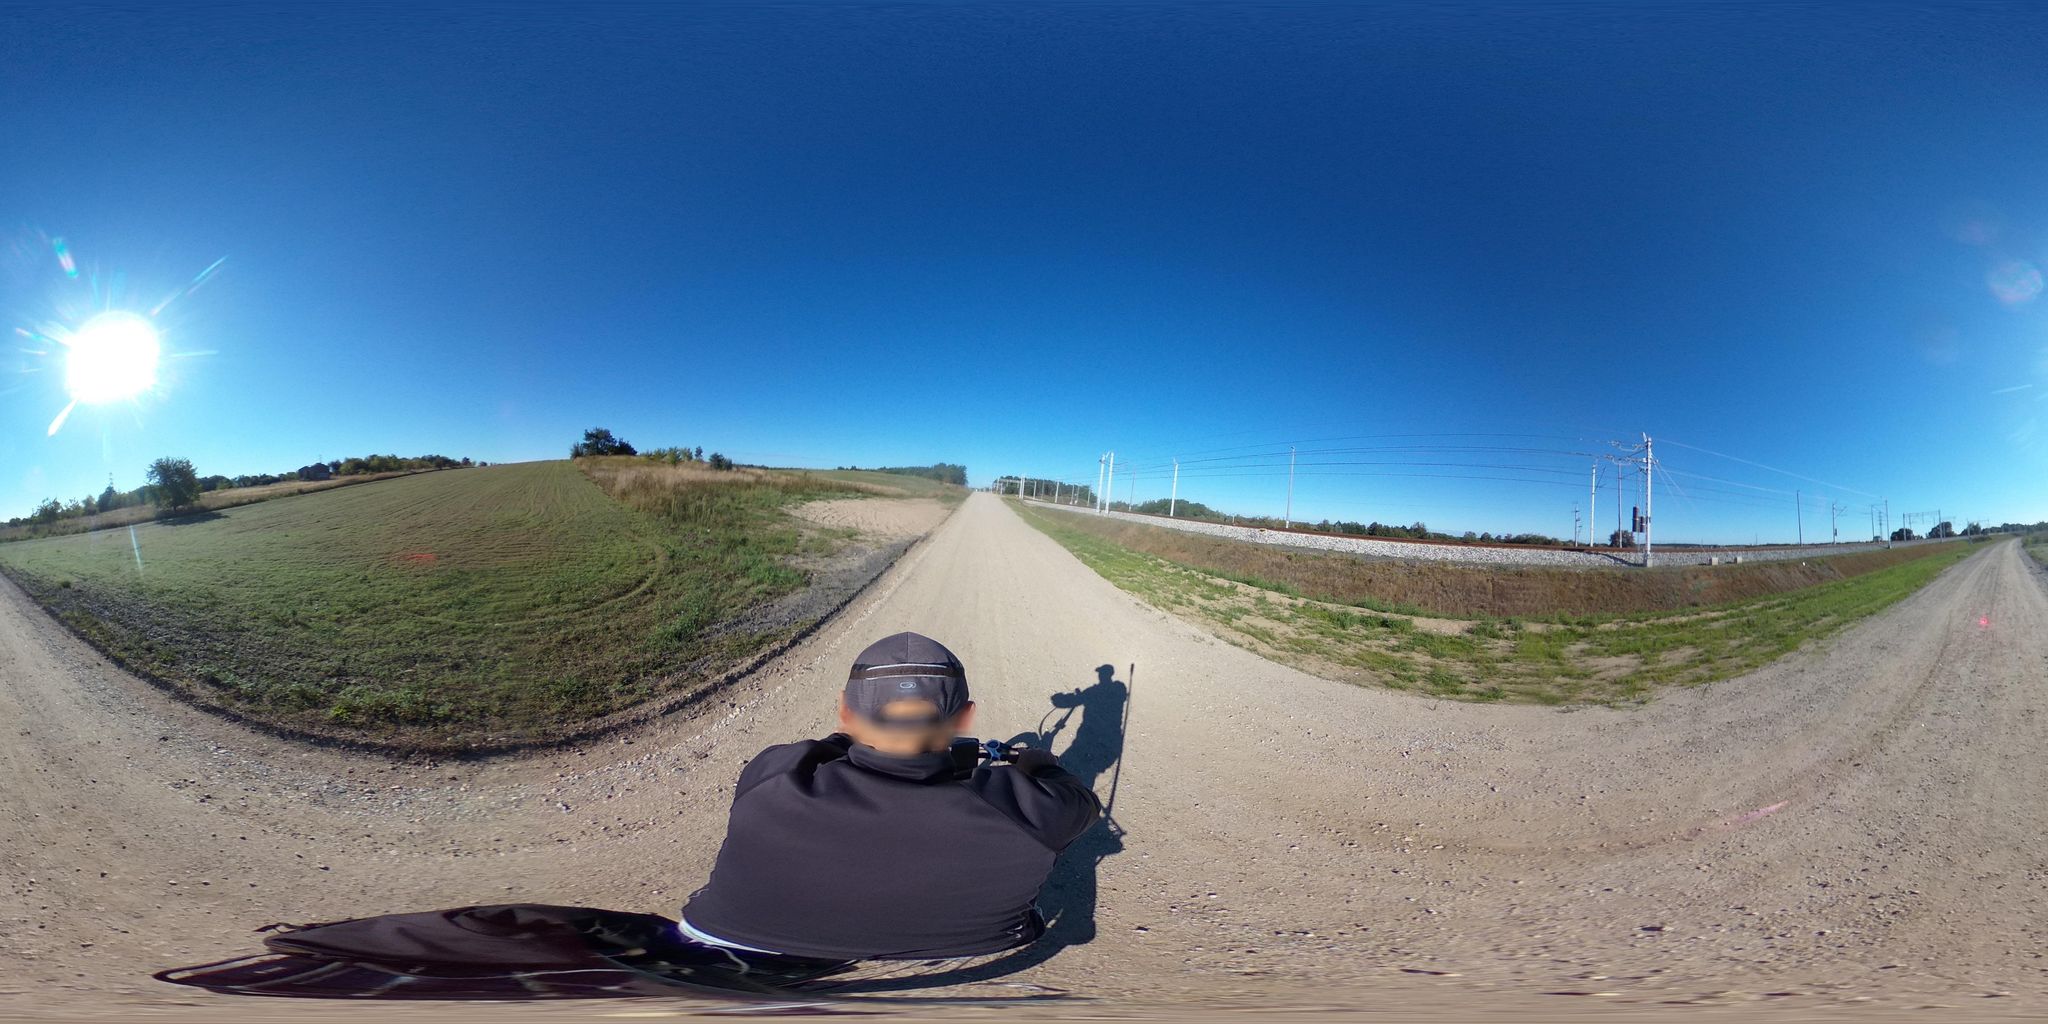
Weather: clear
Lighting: day
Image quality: good
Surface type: walking surface
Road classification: track
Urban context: low density rural
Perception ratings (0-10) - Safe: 0.79, Lively: 0.79, Beautiful: 5.6, Boring: 6.8, Depressing: 5.2, Wealthy: 1.1